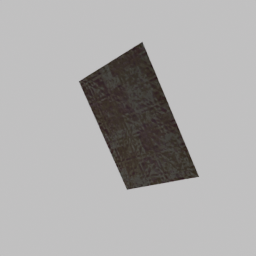
Label: decoration